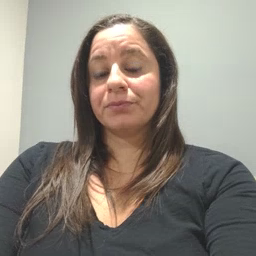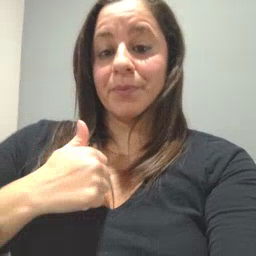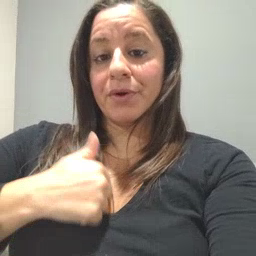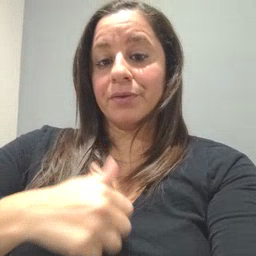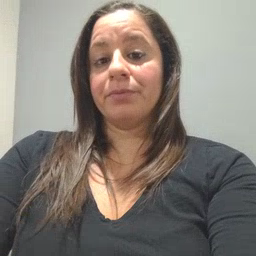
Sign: bath